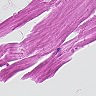
Metastatic tissue present: no